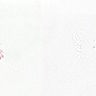
Metastatic tissue present: no